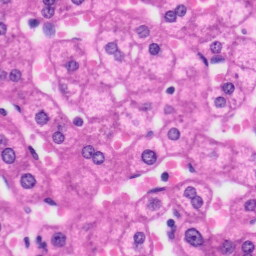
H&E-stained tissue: Liver